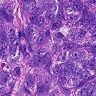
Metastatic tissue present: yes